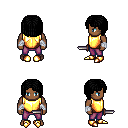
a pixel art fantasy rpg character, male body template, human, dark skin, gold chest armor, magenta pants, black pageboy hairstyle, white cloth bandages, gold boots, dagger, four views (front, back, left, right), 2x2 character sprite sheet, small pixel art, hard edges, no anti-aliasing